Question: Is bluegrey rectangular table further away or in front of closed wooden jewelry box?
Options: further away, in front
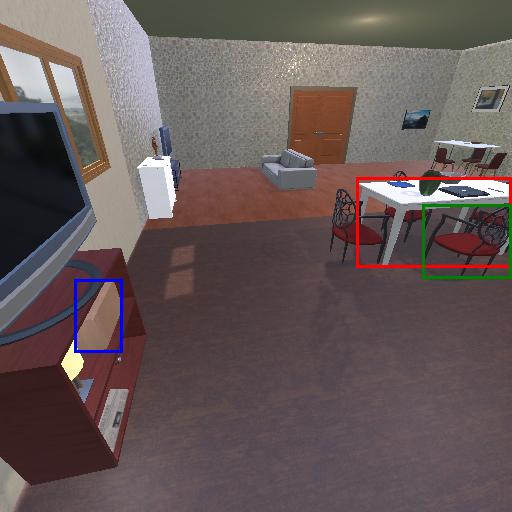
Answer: further away